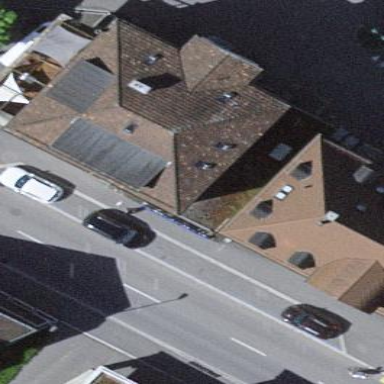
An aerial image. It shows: Convenience shop located in building.